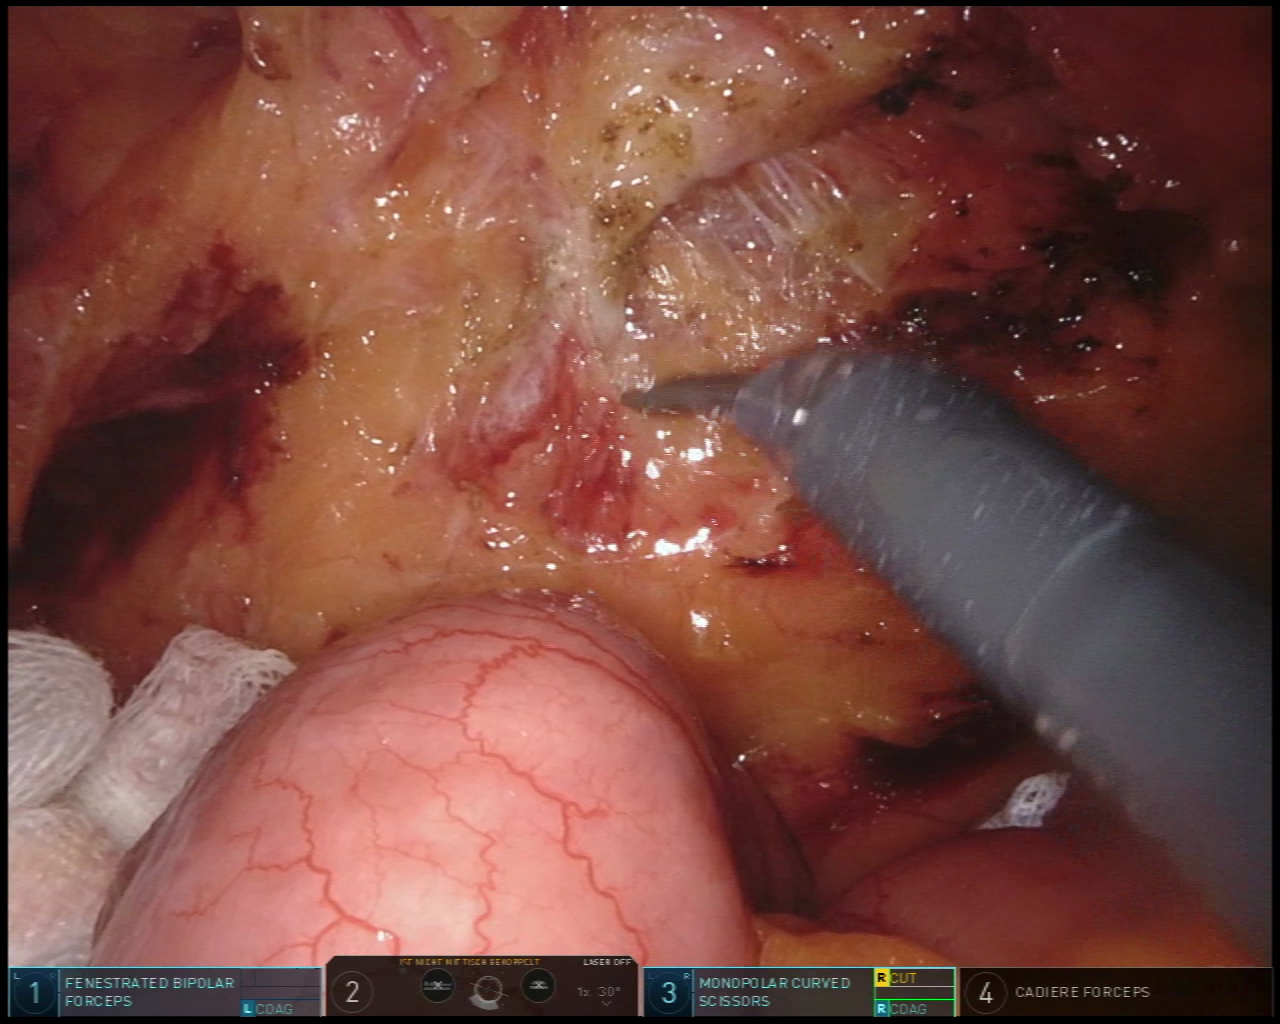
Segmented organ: inferior_mesenteric_artery
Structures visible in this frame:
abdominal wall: no
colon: no
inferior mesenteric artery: yes
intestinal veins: no
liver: no
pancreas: no
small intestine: yes
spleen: no
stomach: no
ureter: no
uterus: no
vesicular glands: no